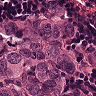
Metastatic tissue present: yes